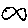
Label: fish